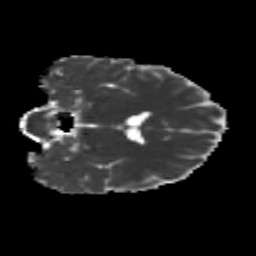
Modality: MD
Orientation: coronal
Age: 20
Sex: female
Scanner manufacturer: siemens
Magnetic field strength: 3 T
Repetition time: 3.5 s
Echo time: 0.104 s